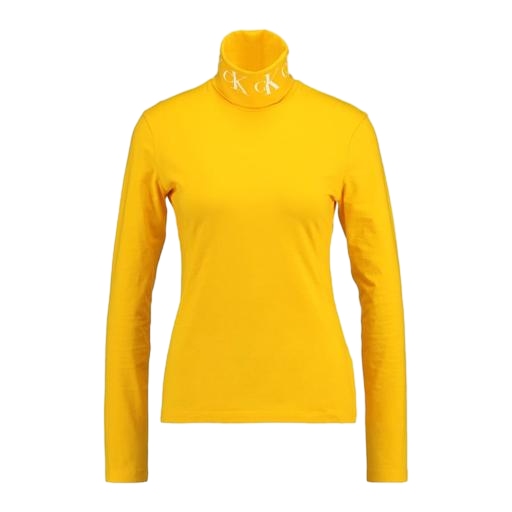
yellow skinny-fit stretch polo shirt, yellow iconic women's long-sleeved t-shirt, yellow skinny-fit polo shirt, white background